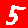
Digit: 5